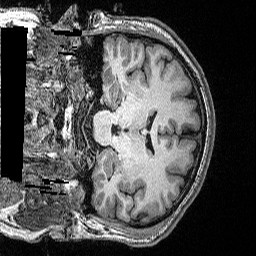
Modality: T1w
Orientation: coronal
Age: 24
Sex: male
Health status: healthy
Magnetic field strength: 3 T
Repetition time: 2.53 s
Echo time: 0.00331 s